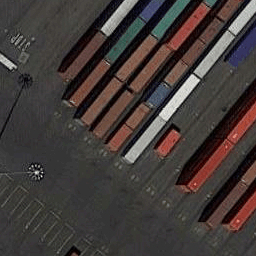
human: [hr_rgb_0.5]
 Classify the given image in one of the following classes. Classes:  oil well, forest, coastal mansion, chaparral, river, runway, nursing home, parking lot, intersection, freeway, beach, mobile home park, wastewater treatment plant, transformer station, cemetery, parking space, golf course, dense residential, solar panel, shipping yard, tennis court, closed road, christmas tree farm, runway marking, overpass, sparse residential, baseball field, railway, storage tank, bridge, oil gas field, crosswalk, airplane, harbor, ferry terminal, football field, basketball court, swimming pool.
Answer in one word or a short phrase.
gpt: shipping yard